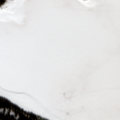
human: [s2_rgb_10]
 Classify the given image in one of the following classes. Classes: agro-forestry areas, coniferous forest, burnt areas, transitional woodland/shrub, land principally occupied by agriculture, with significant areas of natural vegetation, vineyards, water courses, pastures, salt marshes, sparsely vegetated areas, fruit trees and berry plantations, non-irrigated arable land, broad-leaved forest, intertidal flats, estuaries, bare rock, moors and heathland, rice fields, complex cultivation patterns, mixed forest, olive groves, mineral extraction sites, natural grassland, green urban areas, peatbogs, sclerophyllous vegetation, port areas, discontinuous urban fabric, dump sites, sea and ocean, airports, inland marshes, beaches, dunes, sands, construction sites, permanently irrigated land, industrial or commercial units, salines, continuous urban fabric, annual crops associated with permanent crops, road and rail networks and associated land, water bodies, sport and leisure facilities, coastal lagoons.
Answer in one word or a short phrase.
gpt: mixed forest, water bodies